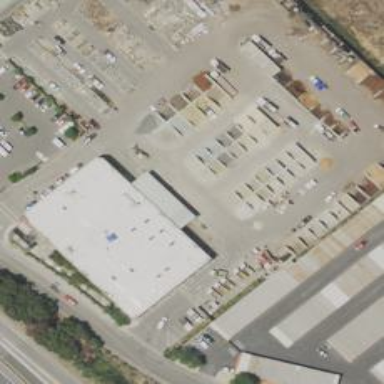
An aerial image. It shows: Weighbridge facility.